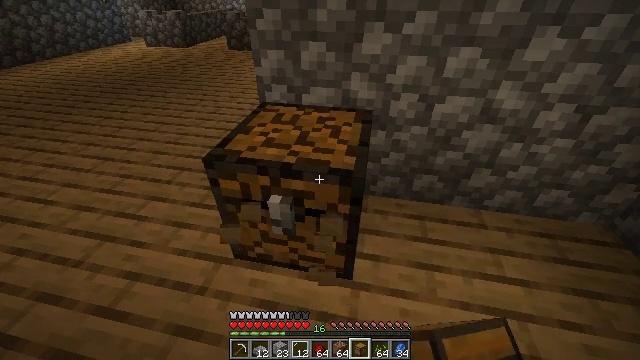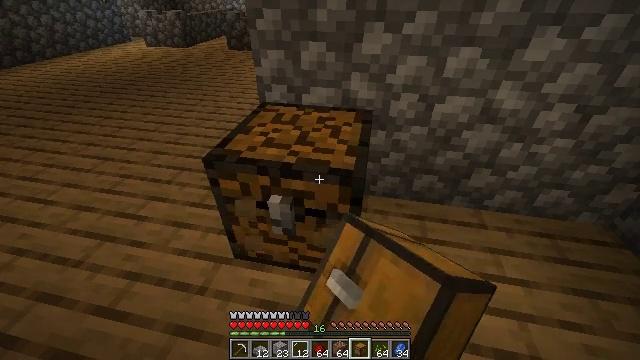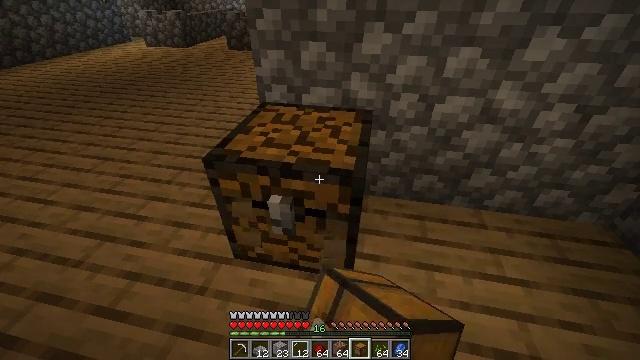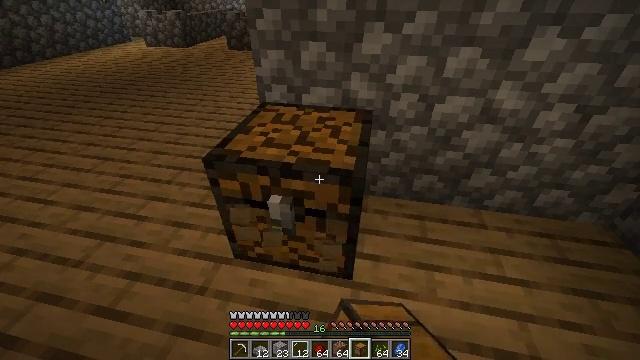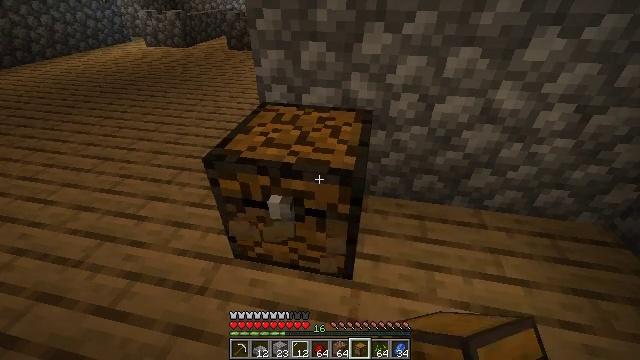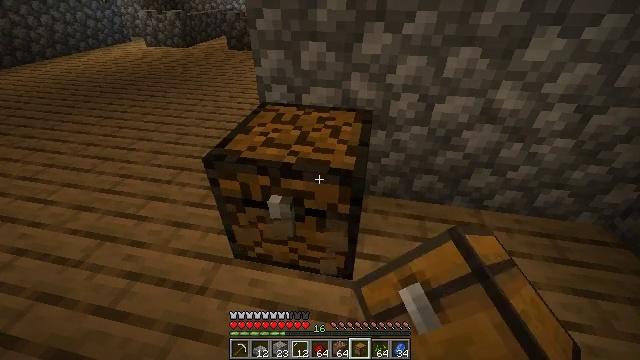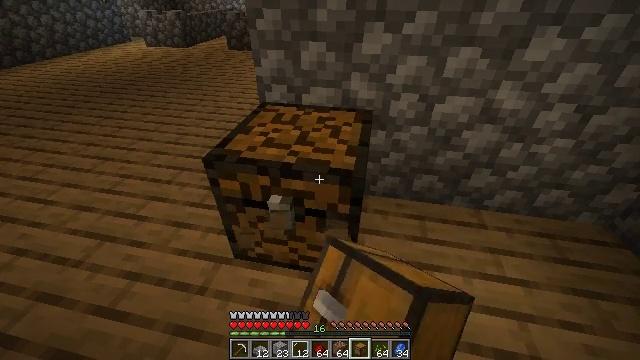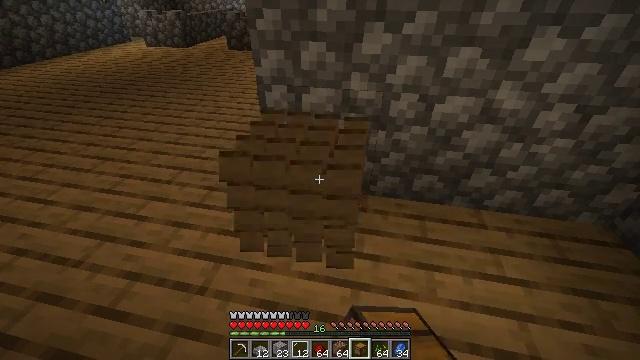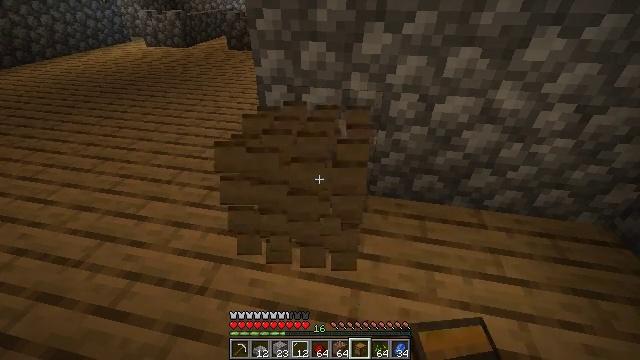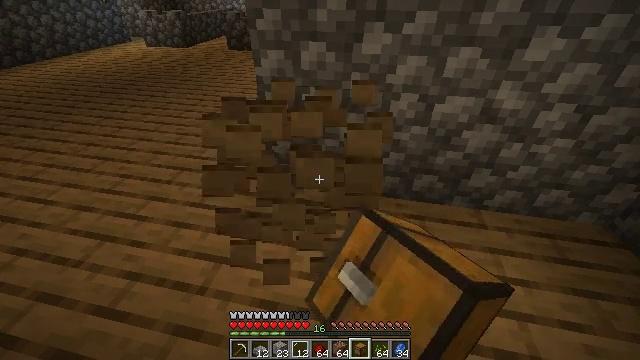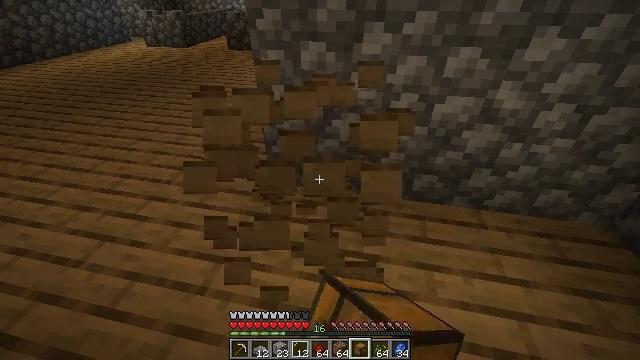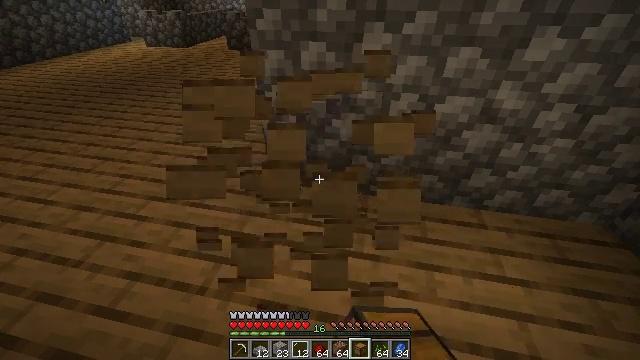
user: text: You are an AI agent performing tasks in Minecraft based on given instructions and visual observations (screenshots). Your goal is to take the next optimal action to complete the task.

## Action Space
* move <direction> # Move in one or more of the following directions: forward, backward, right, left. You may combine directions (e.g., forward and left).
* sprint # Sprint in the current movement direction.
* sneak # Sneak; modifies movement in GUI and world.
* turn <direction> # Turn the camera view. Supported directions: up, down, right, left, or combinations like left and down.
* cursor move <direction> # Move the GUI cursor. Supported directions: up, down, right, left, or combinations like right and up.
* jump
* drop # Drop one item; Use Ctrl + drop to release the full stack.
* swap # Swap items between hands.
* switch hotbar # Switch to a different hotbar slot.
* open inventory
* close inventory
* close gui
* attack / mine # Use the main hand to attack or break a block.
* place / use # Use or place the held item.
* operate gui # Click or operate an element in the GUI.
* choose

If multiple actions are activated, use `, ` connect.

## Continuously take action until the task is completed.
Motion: motion action
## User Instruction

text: Gather the chest from its place.
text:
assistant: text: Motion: attack / mine
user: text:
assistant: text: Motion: attack / mine
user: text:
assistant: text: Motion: attack / mine
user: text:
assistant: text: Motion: attack / mine
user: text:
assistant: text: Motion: attack / mine
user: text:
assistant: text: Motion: attack / mine
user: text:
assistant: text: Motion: attack / mine
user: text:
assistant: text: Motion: attack / mine
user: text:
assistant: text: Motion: attack / mine
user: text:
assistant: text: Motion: attack / mine
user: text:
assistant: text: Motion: attack / mine
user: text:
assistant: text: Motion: attack / mine